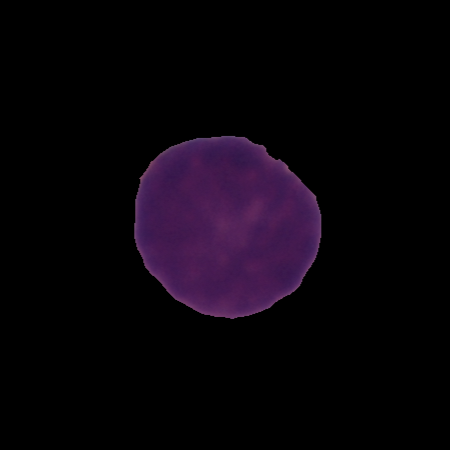
Label: healthy